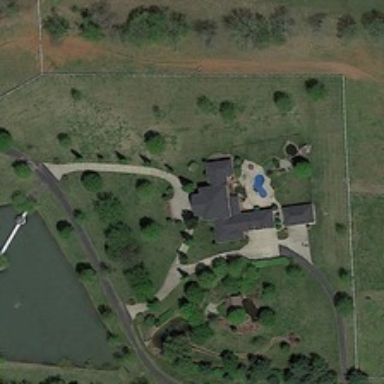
Several buildings are surrounded by some sparse green trees near a pond .